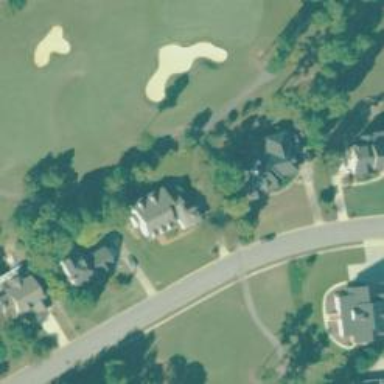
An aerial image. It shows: Service road used as golf cart path.